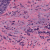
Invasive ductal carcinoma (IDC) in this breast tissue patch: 0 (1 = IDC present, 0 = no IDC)